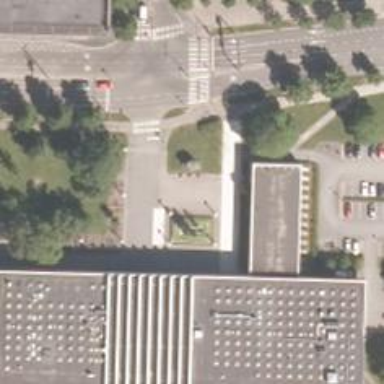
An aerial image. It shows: Assembly point for emergencies.